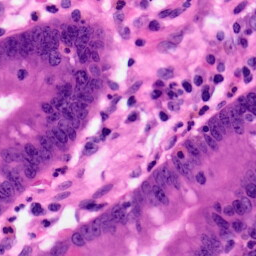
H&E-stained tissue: Pancreatic